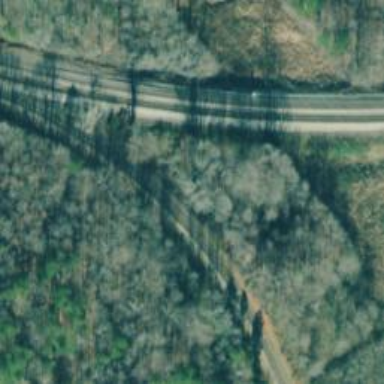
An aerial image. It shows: Railway track.